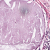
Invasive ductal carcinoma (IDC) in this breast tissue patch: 0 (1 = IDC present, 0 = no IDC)